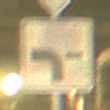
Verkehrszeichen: VerlaufVorfahrtsstrasse6
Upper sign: Vorfahrtsstrasse
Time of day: Night
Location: Outdoor (Urban)
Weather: Overcast
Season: NotSpecified
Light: Artificial